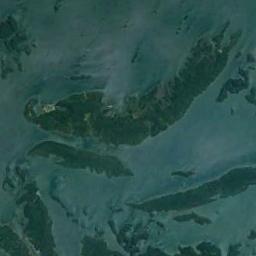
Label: island